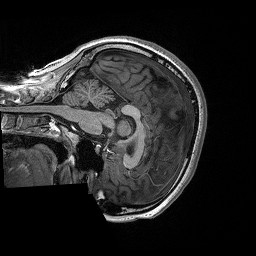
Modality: T1w
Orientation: sagittal
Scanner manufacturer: siemens
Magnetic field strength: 3 T
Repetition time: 2.3 s
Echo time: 0.00298 s